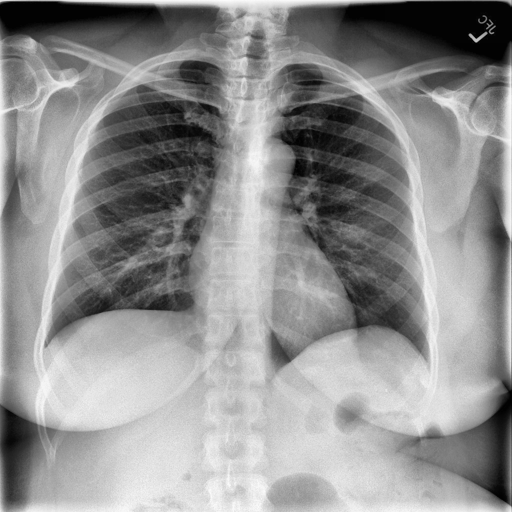
Finding: NORMAL